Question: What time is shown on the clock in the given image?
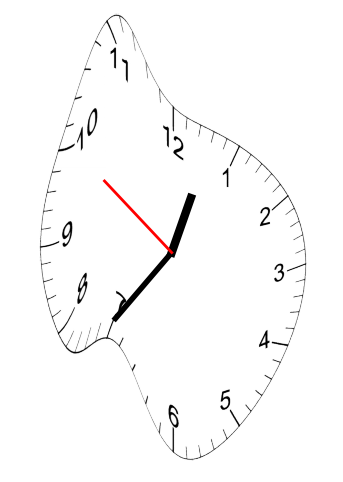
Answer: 12:35:50